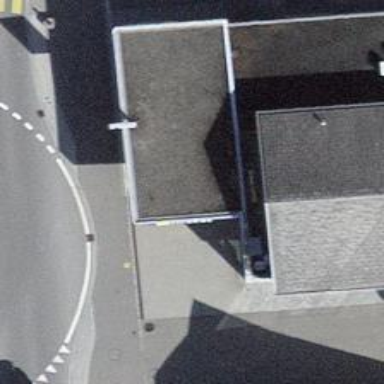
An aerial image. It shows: Fuel amenity located on the roof of building.